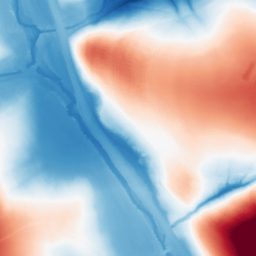
Category: morphological
Decomposition family: tophat_combined
Decomposition parameters: size: 100
Upsampling method: sinc_blackman
Upsampling parameters: scale: 2
kernel_size: 8
Upsampling scale: 2